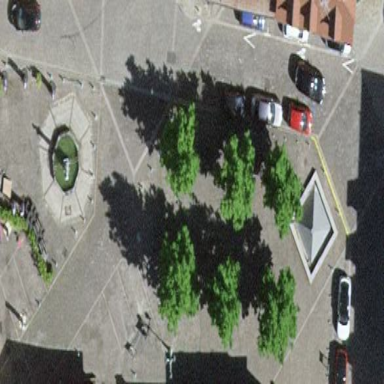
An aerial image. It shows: Pedestrian road.